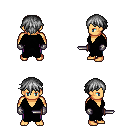
a pixel art fantasy rpg character, male body template, human, tanned skin, black robe, magenta pants, gray short bangs hairstyle, metal gloves, dagger, four views (front, back, left, right), 2x2 character sprite sheet, small pixel art, hard edges, no anti-aliasing